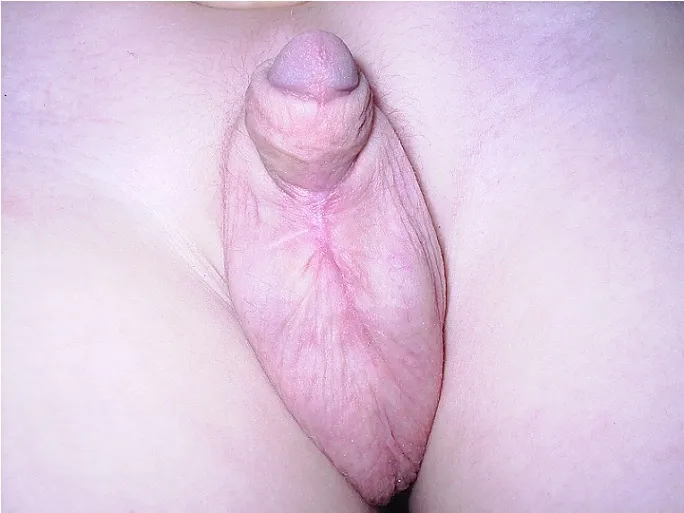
Post urethral surgery aspect in a 6-years old boy who developed a large diverticulum after vesical catheterization.
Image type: medical_photograph (other_medical_photograph)